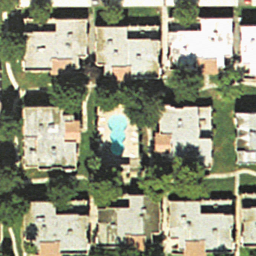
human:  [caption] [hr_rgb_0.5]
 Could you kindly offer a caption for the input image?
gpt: There are lots of houses arranged neatly with a swimming pool in the middle of them .

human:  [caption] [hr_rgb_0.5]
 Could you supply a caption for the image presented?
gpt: Lots of houses arranged neatly and a swimming pool in the middle of them .

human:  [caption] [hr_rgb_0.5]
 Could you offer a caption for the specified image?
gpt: It is a dense residential area with lots of houses arranged neatly .

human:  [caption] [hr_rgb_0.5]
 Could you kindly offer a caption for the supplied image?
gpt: This is a dense residential area with houses and a swimming pool .

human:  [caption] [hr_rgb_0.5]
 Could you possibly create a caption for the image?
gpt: Lots of houses arranged neatly and some plants arround them .